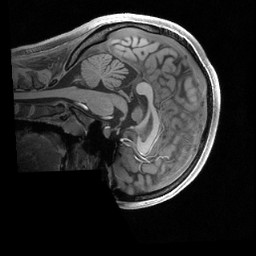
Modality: T1w
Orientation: sagittal
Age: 20
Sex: female
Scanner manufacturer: siemens
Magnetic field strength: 3 T
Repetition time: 2.4 s
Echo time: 0.00224 s